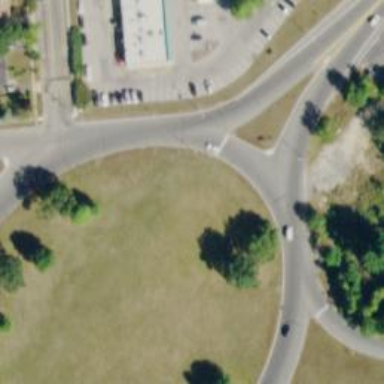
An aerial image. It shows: Circular junction with asphalt surface on trunk highway.